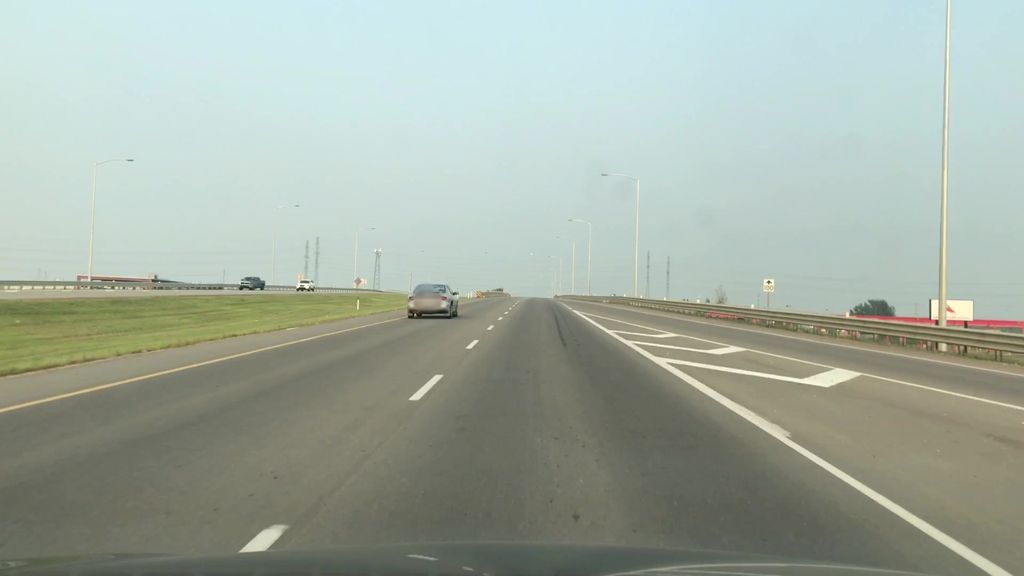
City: edmonton